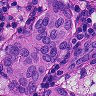
Metastatic tissue present: yes